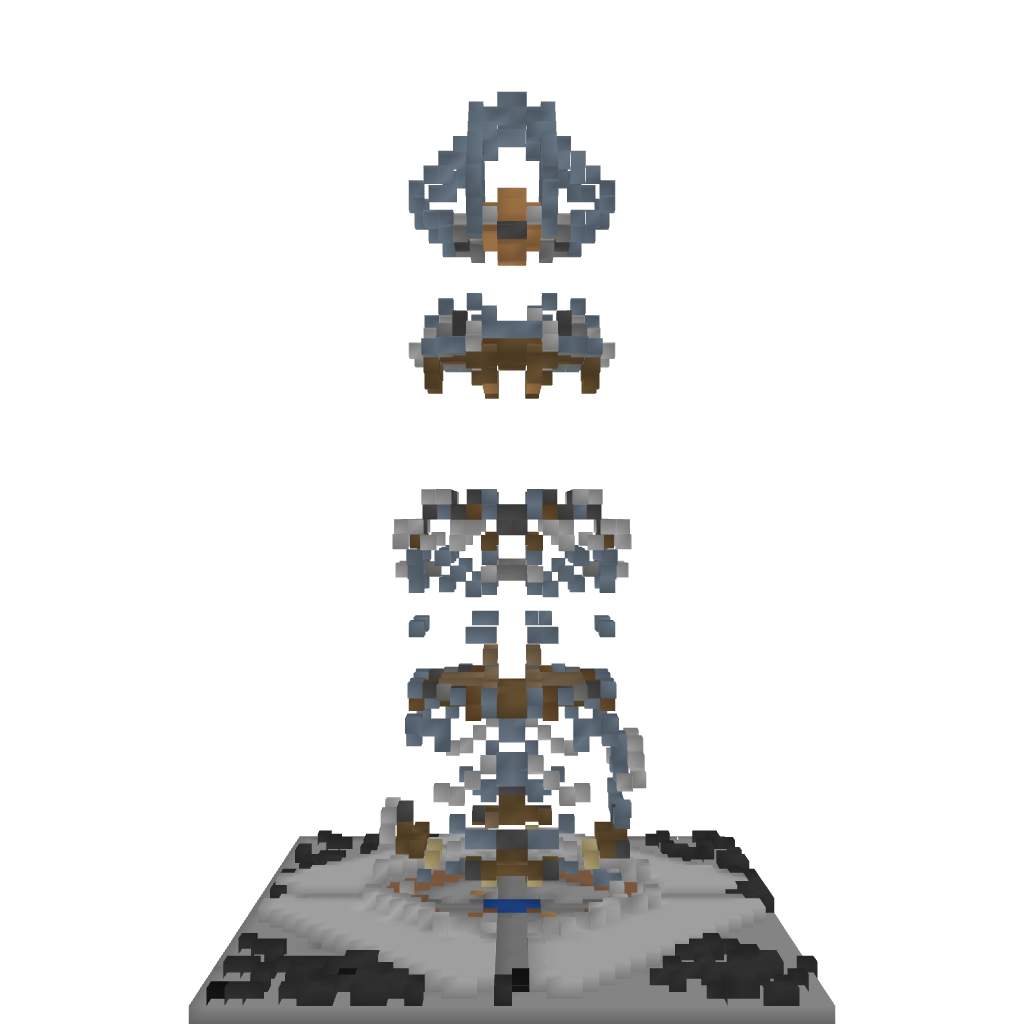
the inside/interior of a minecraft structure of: Water Tower by iEdgy